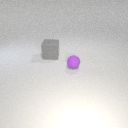
small purple rubber sphere in front of large gray rubber cube